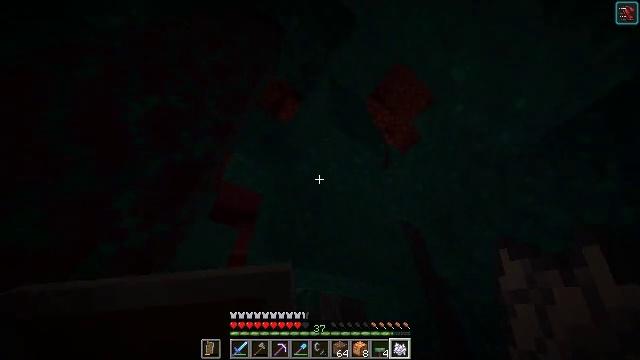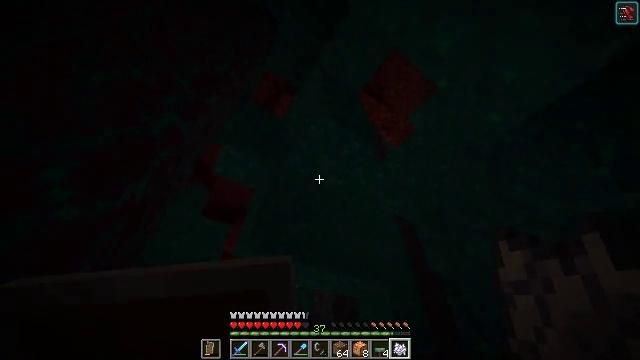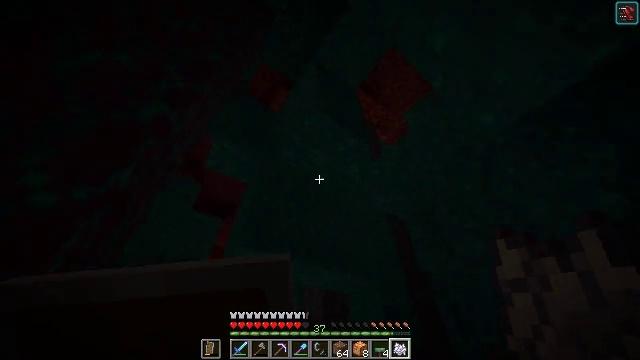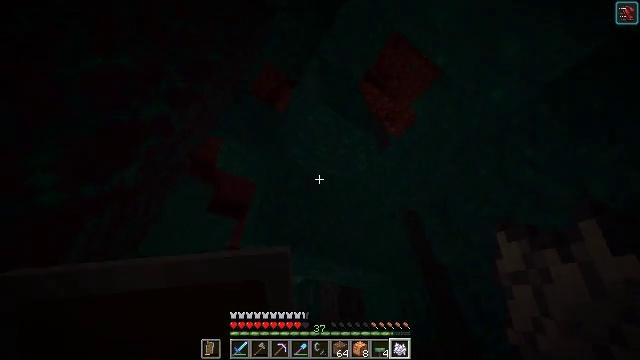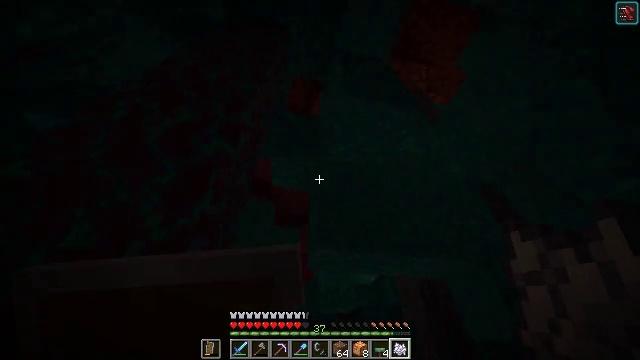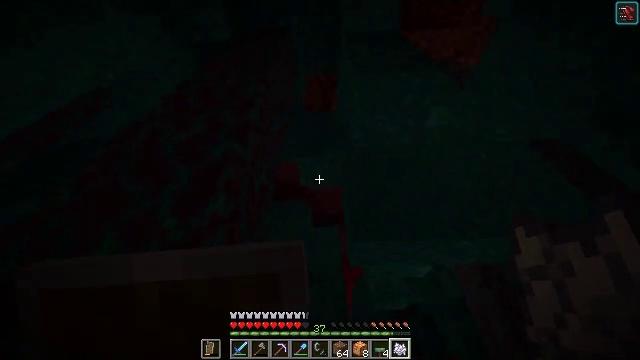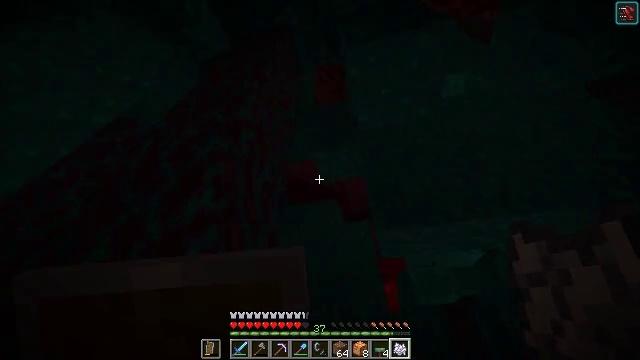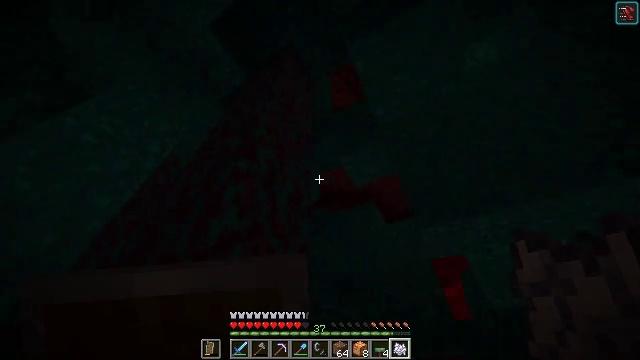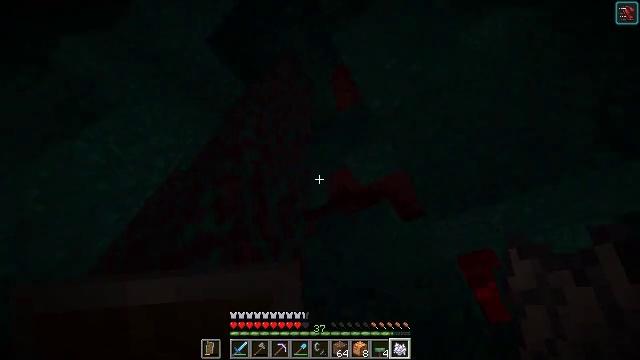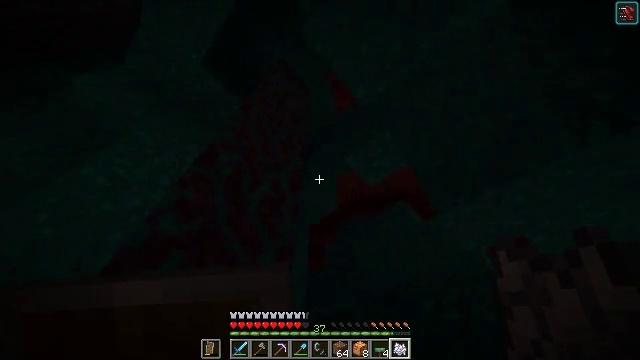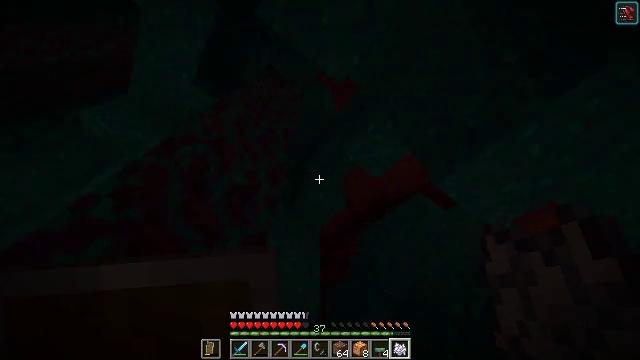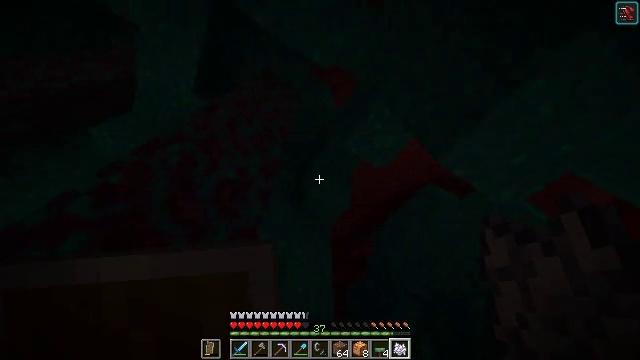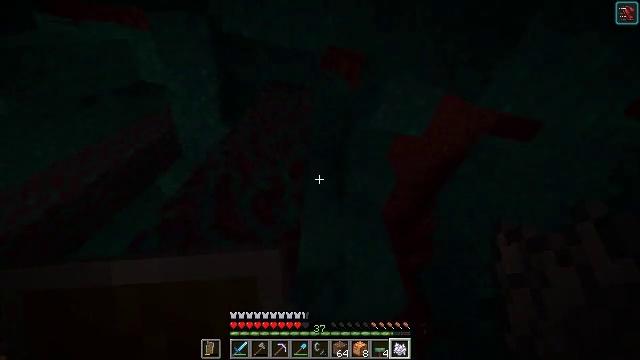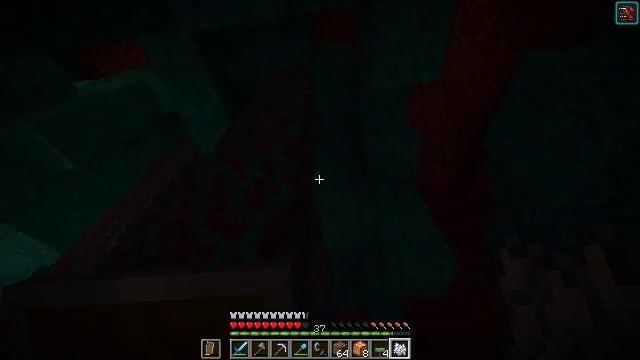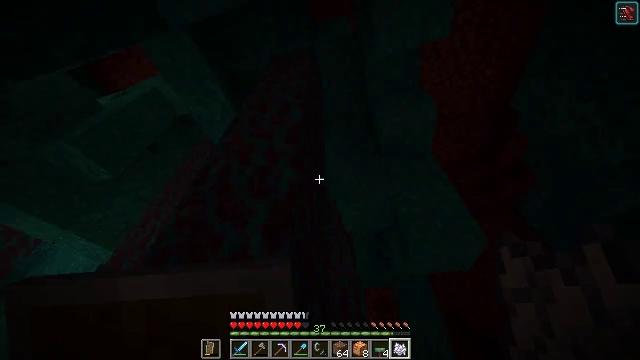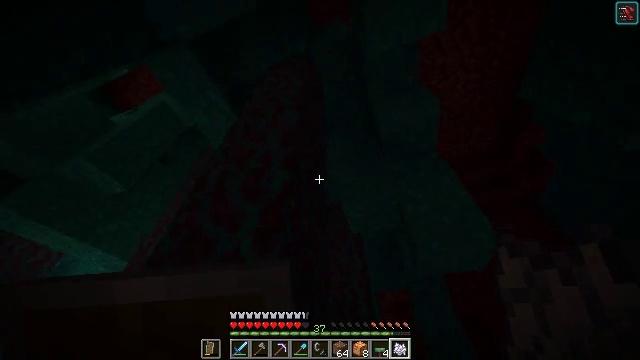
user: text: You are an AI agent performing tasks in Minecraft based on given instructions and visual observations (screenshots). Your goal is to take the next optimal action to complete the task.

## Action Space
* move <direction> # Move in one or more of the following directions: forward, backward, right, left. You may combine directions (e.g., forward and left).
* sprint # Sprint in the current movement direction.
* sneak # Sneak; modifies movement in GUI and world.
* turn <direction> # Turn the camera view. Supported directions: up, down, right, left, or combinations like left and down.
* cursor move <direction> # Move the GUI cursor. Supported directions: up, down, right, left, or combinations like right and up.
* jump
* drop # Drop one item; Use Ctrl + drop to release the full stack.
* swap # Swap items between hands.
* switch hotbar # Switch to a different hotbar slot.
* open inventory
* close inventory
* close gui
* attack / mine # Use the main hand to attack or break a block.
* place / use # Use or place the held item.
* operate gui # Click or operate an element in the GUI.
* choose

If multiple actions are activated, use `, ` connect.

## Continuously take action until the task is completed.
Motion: motion action
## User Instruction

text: Collect crimson fungus as a resource.
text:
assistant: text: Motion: no_op
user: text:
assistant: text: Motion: turn right
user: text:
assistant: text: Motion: turn left
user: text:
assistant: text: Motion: move forward and move right, turn left
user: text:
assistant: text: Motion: move forward and move right, turn left
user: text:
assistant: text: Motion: move forward and move right, turn left
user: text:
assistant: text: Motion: move forward and move right, turn left and up
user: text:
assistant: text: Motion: move forward and move right, turn left and up
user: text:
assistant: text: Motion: move forward and move right, turn left and up
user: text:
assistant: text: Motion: move forward and move right, turn left and up
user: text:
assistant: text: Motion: move forward and move right, turn left and up
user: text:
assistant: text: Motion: move forward and move right, turn left and down
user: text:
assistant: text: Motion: move forward and move right, turn left and down
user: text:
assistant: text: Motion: turn left and down
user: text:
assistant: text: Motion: turn left and up
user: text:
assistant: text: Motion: no_op
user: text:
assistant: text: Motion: no_op
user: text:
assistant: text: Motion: no_op
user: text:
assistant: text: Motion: no_op
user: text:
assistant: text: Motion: turn right
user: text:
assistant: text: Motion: turn right
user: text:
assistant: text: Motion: turn left
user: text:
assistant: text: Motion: no_op
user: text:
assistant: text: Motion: no_op
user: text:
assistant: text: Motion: turn left
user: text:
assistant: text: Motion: no_op
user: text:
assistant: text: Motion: no_op
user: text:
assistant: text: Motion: no_op
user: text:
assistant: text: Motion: no_op
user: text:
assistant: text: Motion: no_op